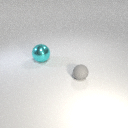
small gray rubber sphere to the right of large cyan metal sphere